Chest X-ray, PA view. Patient: 39 years old, sex F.
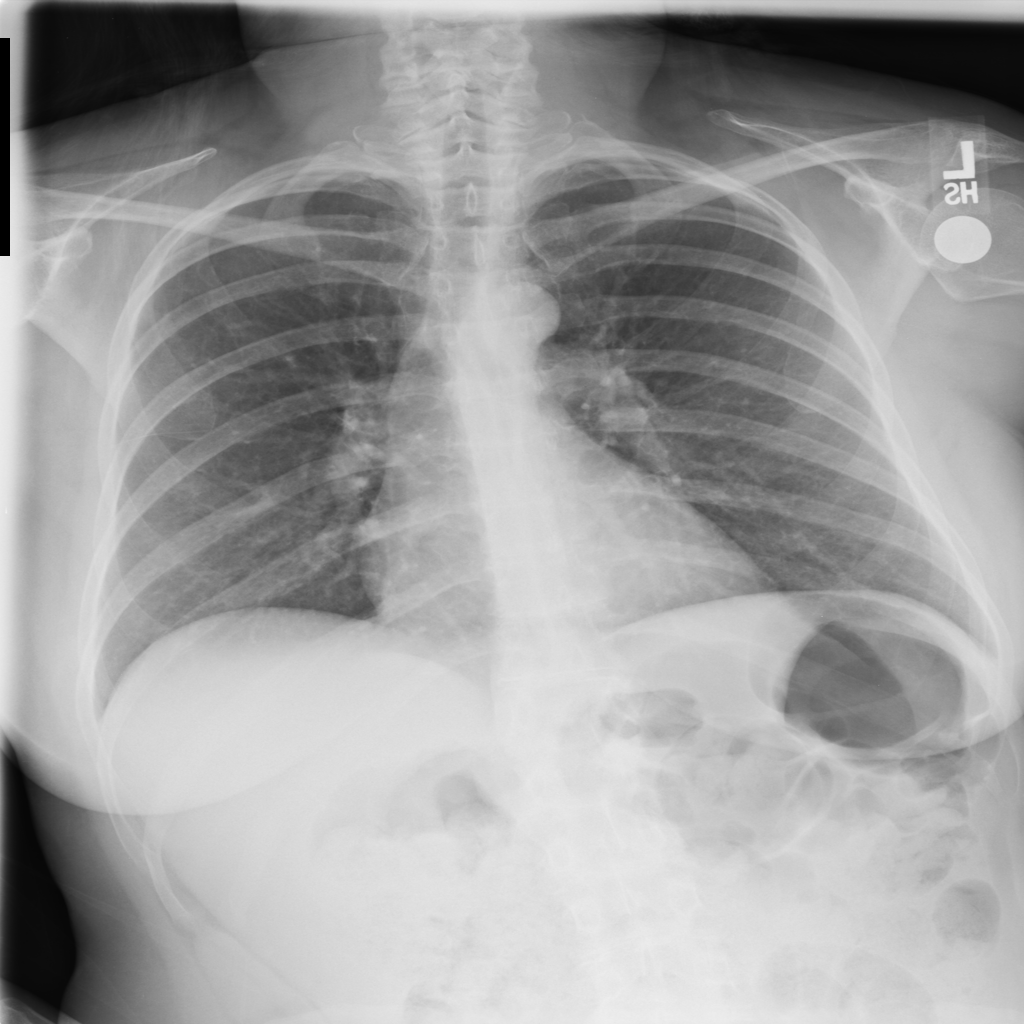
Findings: No Finding